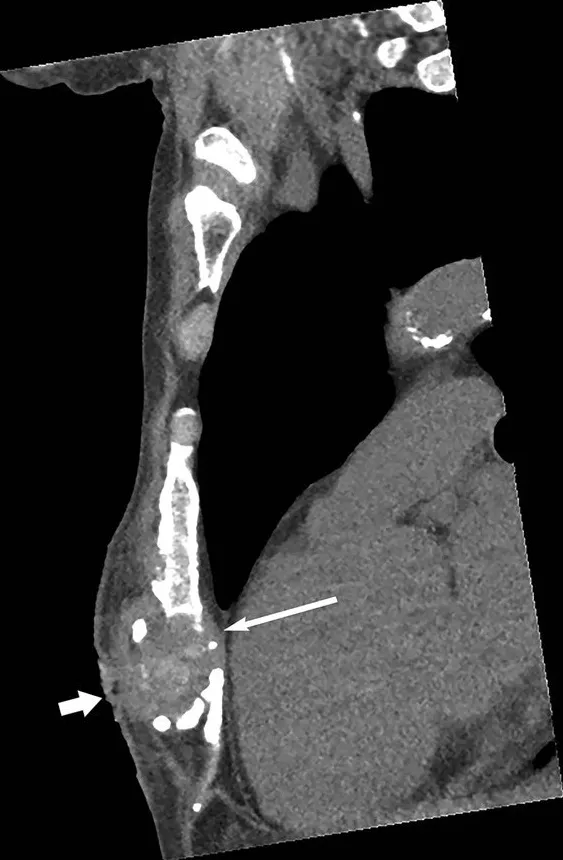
Figure. Computed tomography scan of the chest wall (sagittal section, bony windows) of man from Kenya with Candida auris sternal osteomyelitis, Australia, 2015. Image shows bony erosion and fragmentation of distal sternum (thin arrow), together with a 3.3-cm abscess and a sinus tract in the subcutaneous tissues (thick arrow).
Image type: radiology (ct)